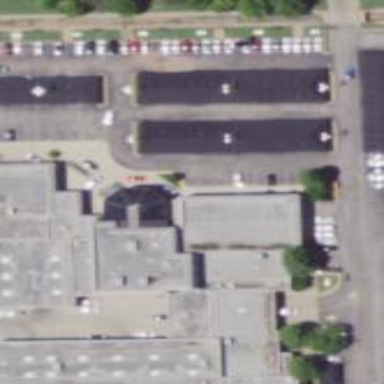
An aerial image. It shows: Car shop building.